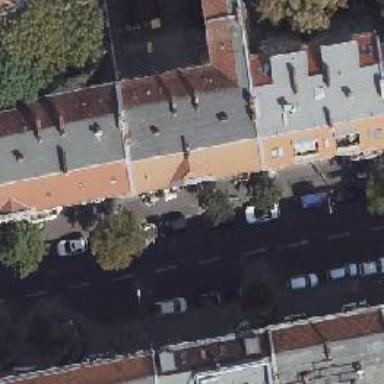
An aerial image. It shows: Bicycle parking located on the sidewalk.